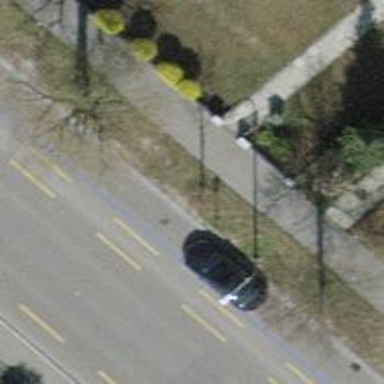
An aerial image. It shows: Avenue lined with trees.